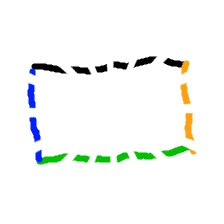
Shape: rectangle